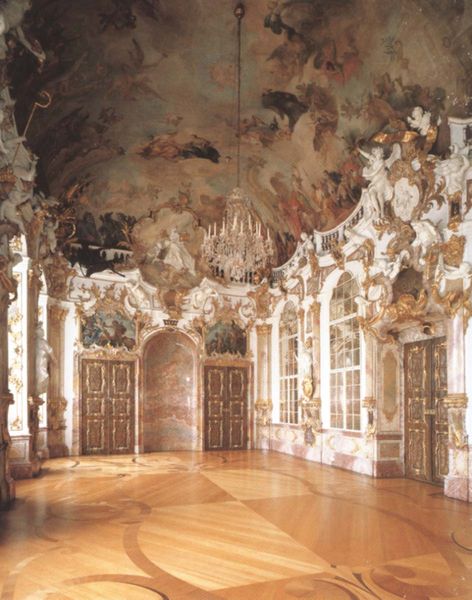
Titel: Stift Kempten
Künstler: Michael Beer
Standort: Kempten, Stift (EU - D - Bayern)
Schlagwörter: himmel, weiß, wolken, fenster, holz, marmor, raum, schmuck, tür, schloss, barock, innenraum, boden, gold, decke, engel, türen, parkett, saal, kronleuchter, leuchter, lüster, stuck, foto, nische, gewölbe, bayern, palast, mythologie, intarsien, halbrund, deckengemälde, mamor, nischen, deckenfresko, kristal, gewolbe, freken